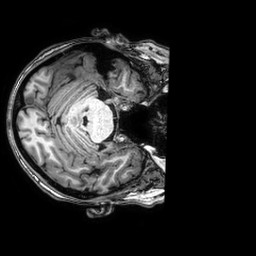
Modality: T1w
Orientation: axial
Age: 54
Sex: female
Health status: healthy